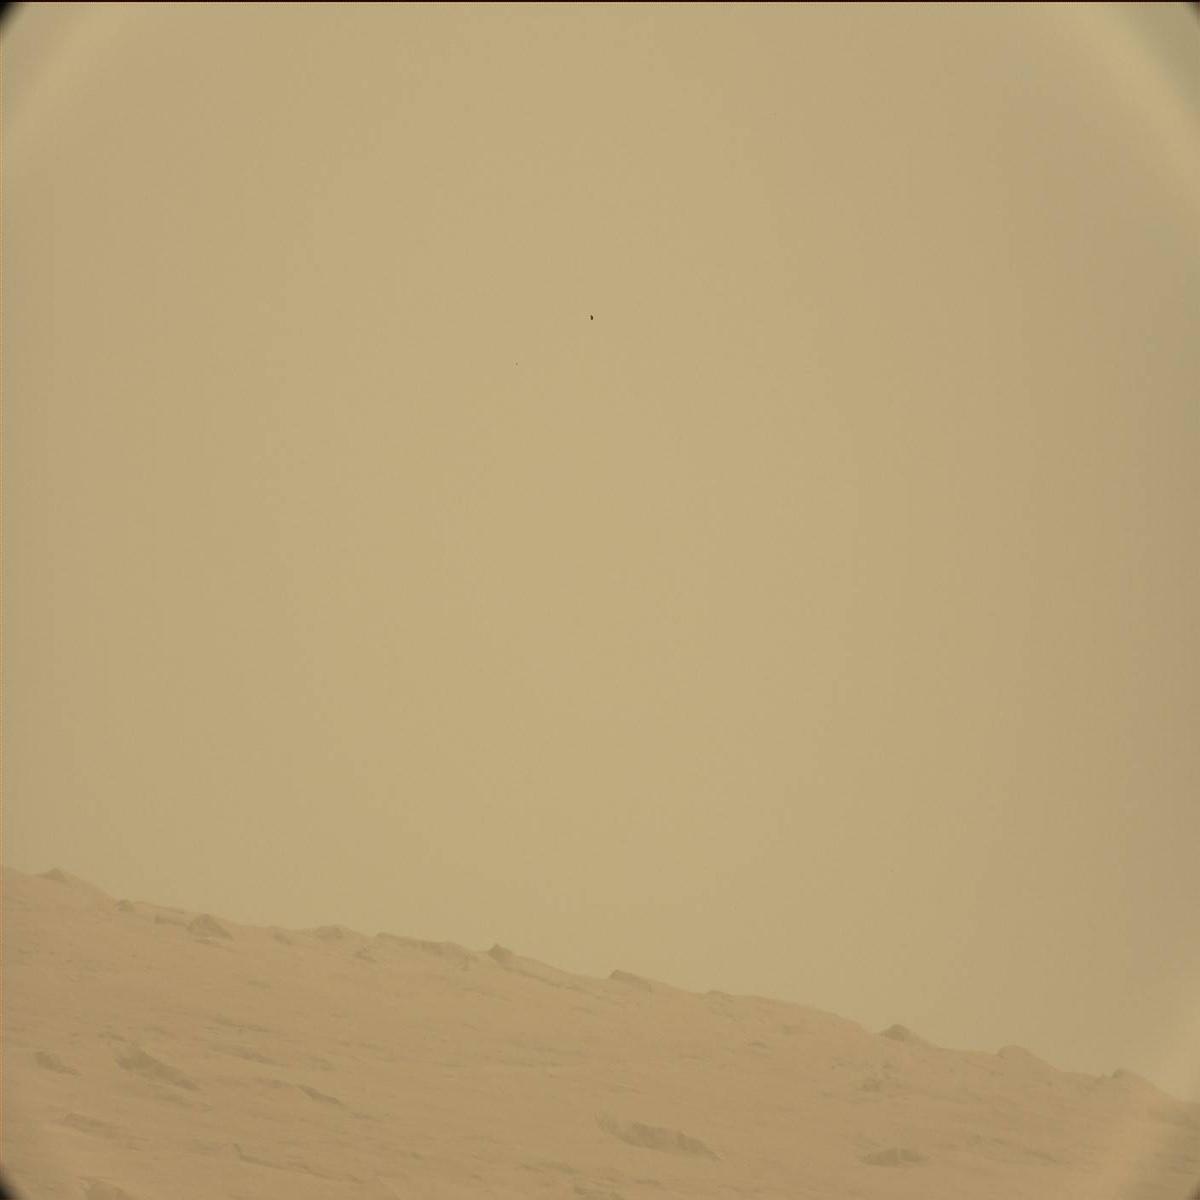
Terrain classes present: Ridge, Sky